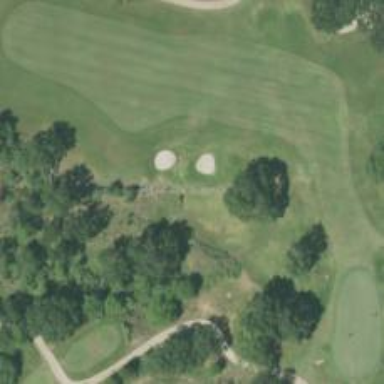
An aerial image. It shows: Scenic golf fairway.